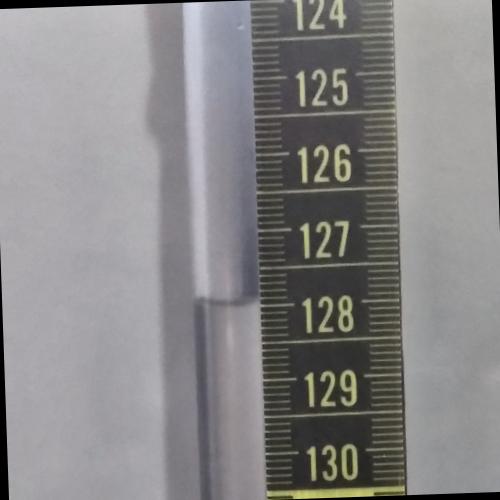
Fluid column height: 127.9 cm